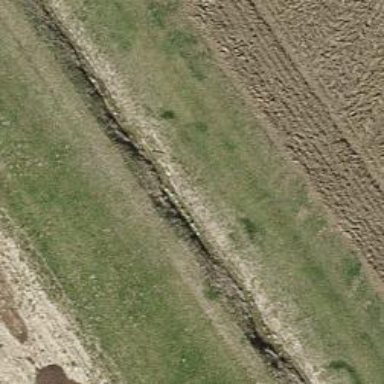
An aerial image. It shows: Drain waterway.